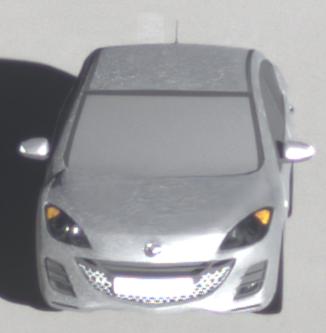
Make: Mazda
Model: 3 1.6
Detailed model: 3 (BL)
Model produced from: 2009/05
Model produced until: 2010/12
Doors: 5
Color: white
Road condition: dry road
Daytime: morning or afternoon
Contrast: high contrast